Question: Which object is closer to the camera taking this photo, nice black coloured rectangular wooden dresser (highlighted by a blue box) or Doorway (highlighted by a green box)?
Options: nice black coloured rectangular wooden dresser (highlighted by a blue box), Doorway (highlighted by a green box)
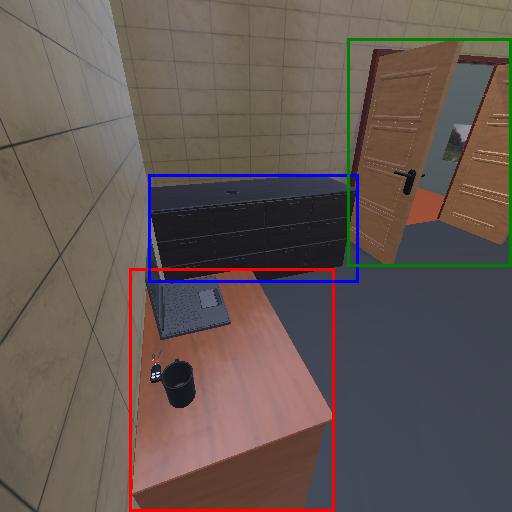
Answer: nice black coloured rectangular wooden dresser (highlighted by a blue box)